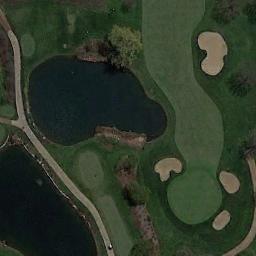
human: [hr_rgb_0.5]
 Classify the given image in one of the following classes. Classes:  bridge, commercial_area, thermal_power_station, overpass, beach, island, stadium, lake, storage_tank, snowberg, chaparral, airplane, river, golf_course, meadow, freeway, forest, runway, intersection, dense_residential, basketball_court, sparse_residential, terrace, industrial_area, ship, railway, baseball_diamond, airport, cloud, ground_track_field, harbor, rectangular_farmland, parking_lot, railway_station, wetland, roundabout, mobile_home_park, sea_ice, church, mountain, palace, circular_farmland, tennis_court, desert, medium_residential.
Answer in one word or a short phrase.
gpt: golf_course